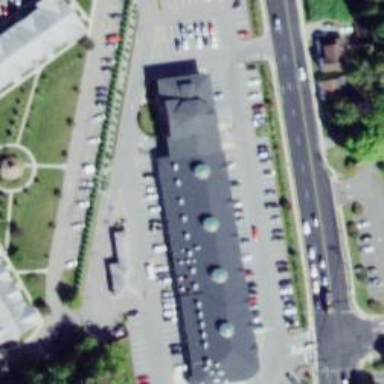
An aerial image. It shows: Fitness centre on leisure land.